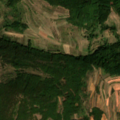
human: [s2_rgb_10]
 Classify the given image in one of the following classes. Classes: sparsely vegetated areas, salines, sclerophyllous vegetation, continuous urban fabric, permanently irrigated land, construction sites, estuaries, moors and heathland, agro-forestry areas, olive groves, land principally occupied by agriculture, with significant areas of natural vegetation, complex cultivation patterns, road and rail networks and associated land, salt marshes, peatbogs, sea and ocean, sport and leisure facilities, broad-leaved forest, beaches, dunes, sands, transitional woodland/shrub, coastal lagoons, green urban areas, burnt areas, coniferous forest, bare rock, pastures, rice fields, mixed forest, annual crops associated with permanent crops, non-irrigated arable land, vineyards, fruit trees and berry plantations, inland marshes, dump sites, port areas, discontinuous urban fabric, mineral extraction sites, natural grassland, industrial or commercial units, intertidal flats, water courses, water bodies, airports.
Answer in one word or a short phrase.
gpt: non-irrigated arable land, land principally occupied by agriculture, with significant areas of natural vegetation, broad-leaved forest, transitional woodland/shrub